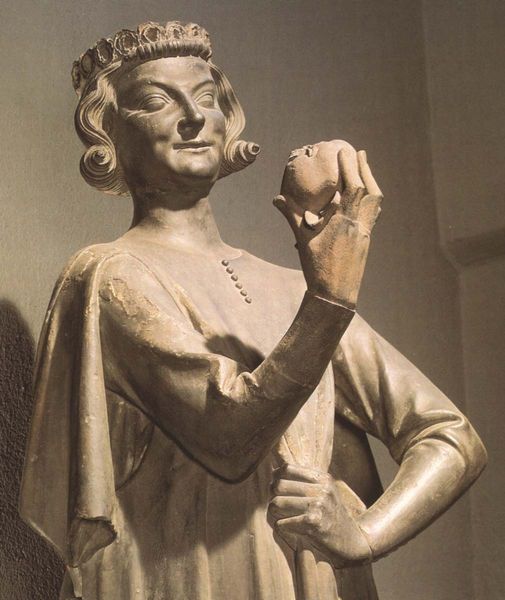
Titel: Sog. Versucher von der Westfassade des Straßburger Münsters
Standort: Herkunftsort: Straßburg, Münster (EU - F)
Institution: Straßburg, Musée de l’Oeuvre Notre-Dame
Schlagwörter: hand, mann, schatten, finger, frau, holz, kleid, licht, marmor, mund, nase, stirn, weiss, schal, wand, arm, augen, böse, falten, gesicht, mensch, stein, hals, hände, figur, gewand, haare, mantel, stehend, kinn, krone, locken, frucht, skulptur, statue, apfel, lächeln, ecke, haltung, weis, könig, grübchen, brauen, büste, brot, plastik, poliert, betrachtung, knöpfe, griff, stolz, herrscher, betrachten, angewinkelt, mittelalter, herz, karl, granatapfel, heilig, konig, lockiges haar, fraucht, hält etwas